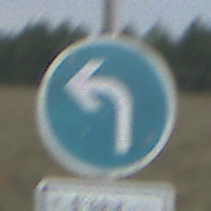
Verkehrszeichen: VorgeschriebeneFahrtrichtungLinks
Zusatzzeichen unten: SonstigeFahrzeugePersonengruppenFrei4
Umgebung: Outdoor, Nature
Tageszeit: Night
Wetter: Overcast
Licht: Artificial
Jahreszeit: NotSpecified
Kontrast: LowContrast